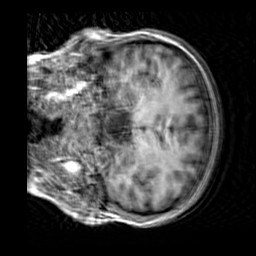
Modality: T1w
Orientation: coronal
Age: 21
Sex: female
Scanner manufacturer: siemens
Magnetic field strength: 3 T
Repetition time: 2.3 s
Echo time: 0.00303 s